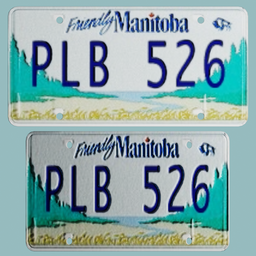
Label: mechanical